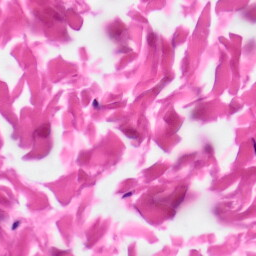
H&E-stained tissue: Skin